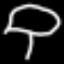
Label: mushroom